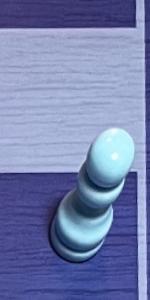
Label: Pawn_White